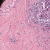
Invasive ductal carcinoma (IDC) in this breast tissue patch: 0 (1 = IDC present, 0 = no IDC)